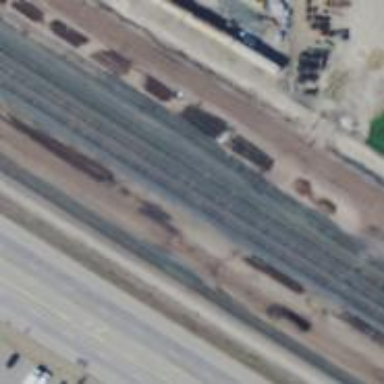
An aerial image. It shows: Railway siding for service.